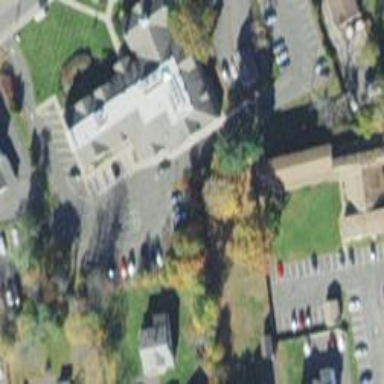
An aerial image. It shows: Public library building.